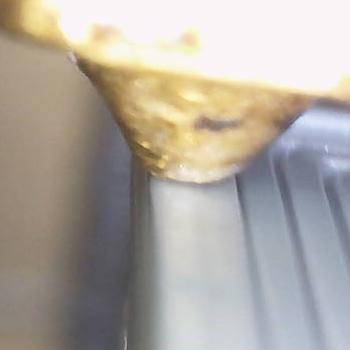
Flow rate: 127%